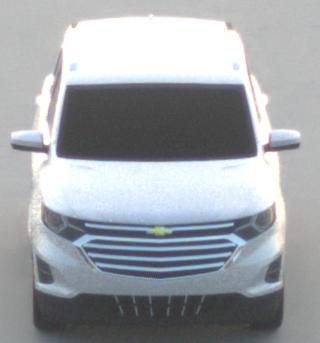
Make: Chevrolet
Model: Equinox
Detailed model: Gen. 2
Model produced from: 2015
Model produced until: 2017
Doors: 5
Color: white
Road condition: dry road
Daytime: sunrise or sunset
Contrast: low contrast